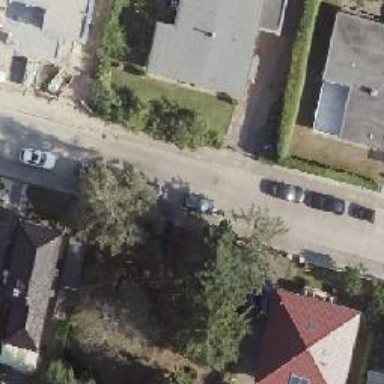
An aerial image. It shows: Residential road with concrete plates. Sidewalks are available on both sides.